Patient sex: M
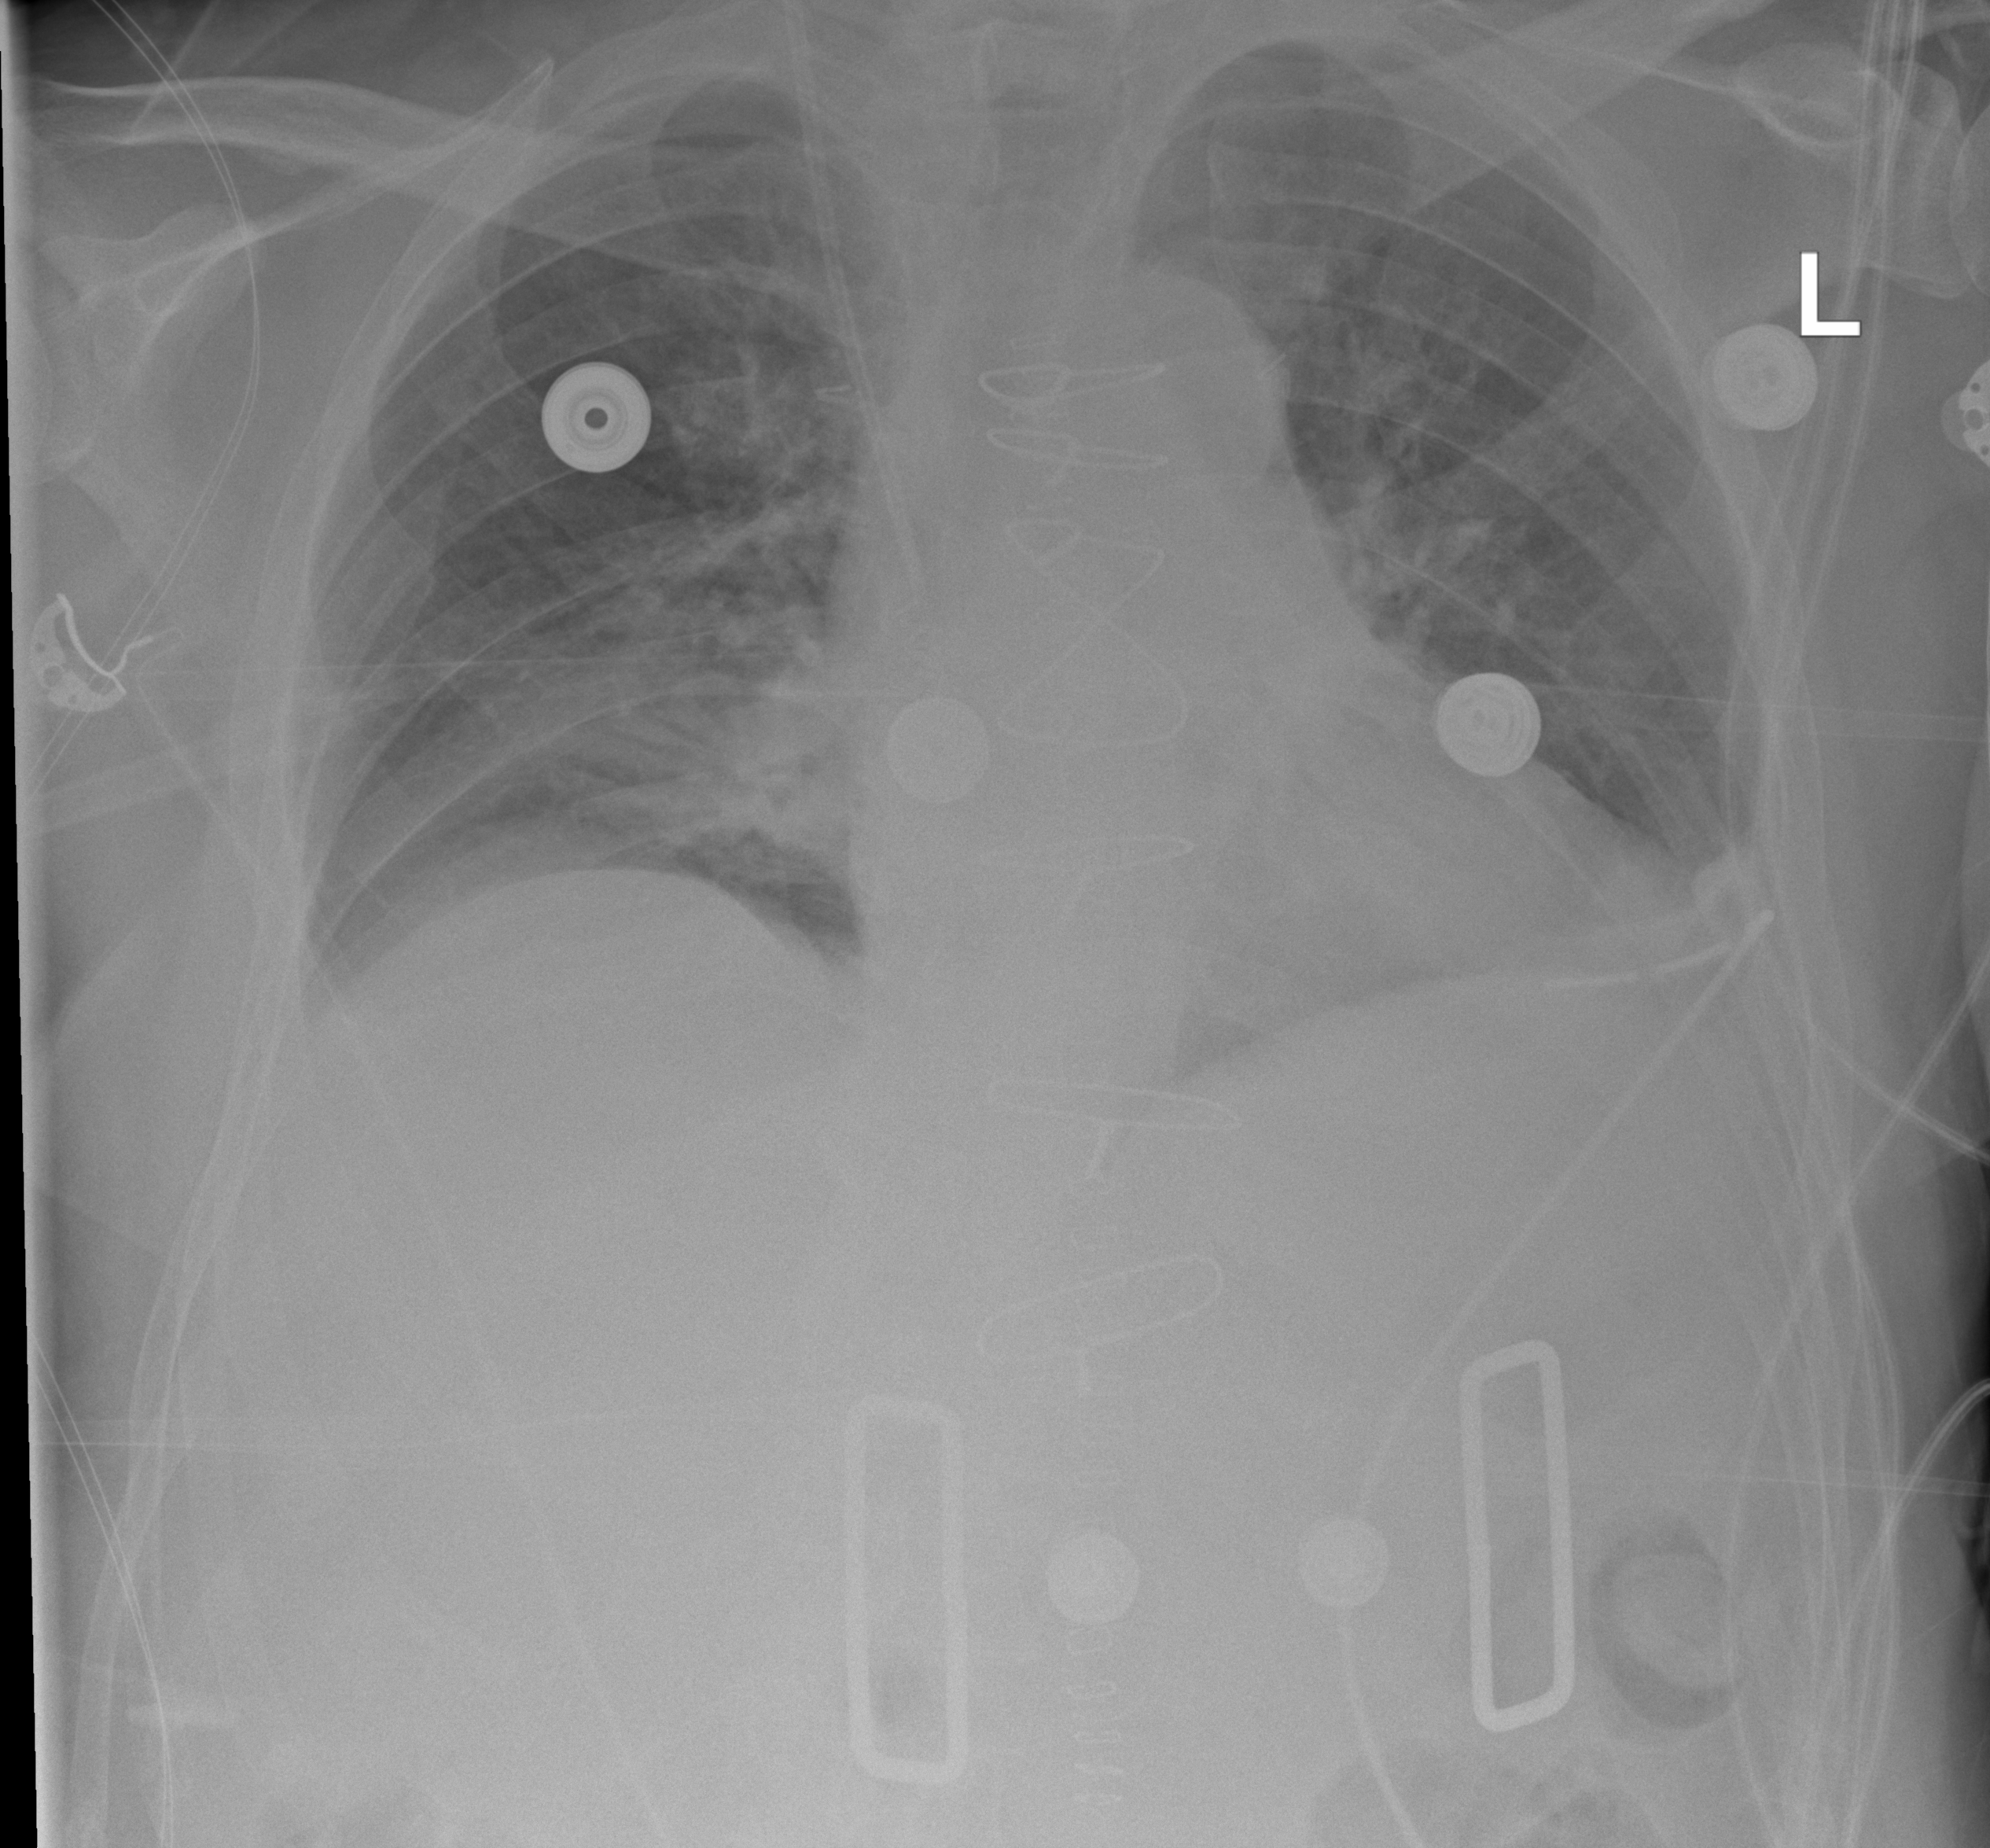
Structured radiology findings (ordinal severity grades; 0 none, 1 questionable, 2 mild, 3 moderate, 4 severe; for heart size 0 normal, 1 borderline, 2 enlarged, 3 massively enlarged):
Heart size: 0
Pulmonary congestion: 2
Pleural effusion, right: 0
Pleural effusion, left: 0
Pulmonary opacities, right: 2
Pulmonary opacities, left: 0
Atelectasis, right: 2
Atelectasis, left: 2